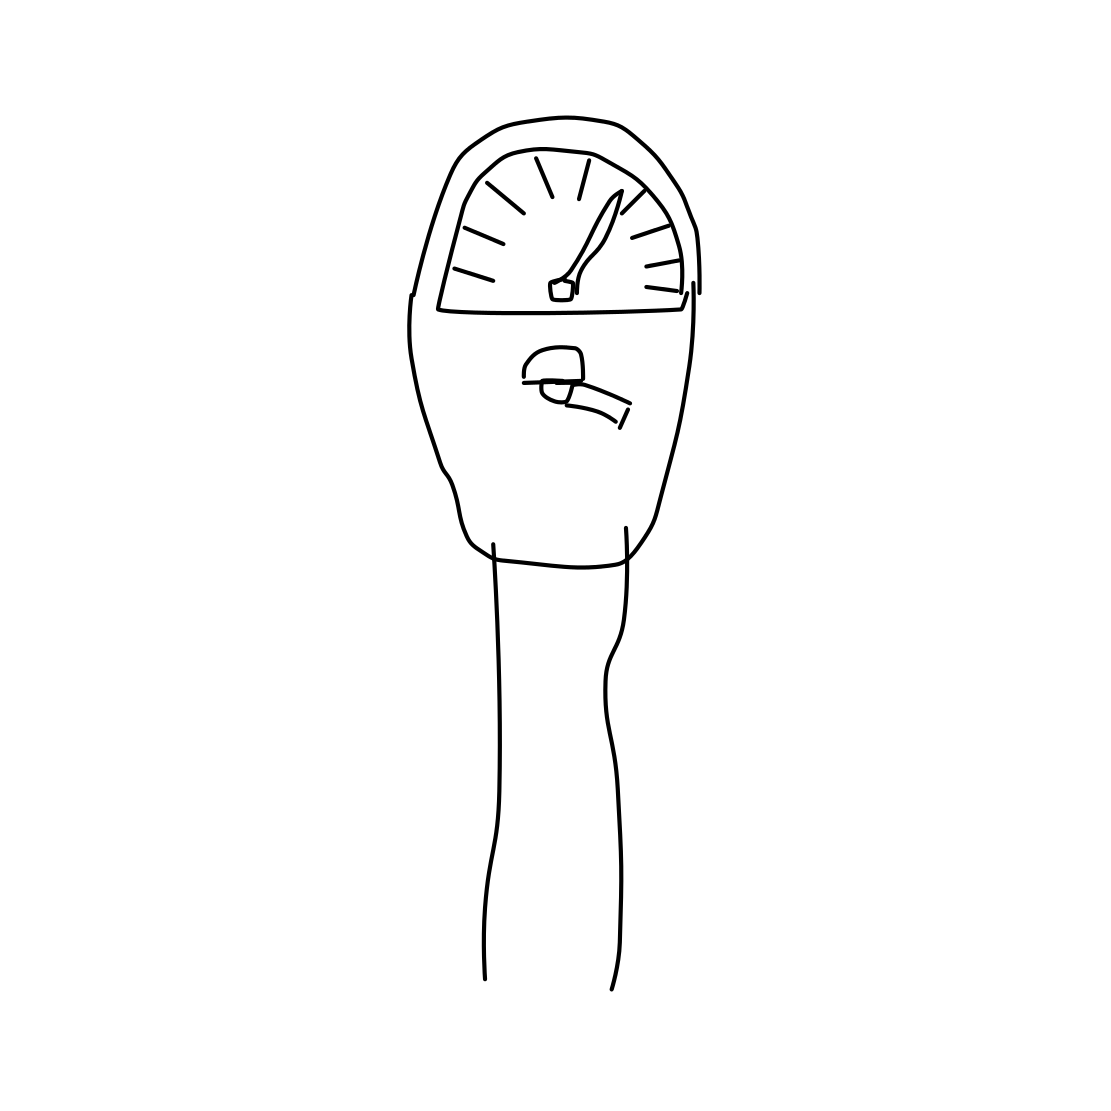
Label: parking meter